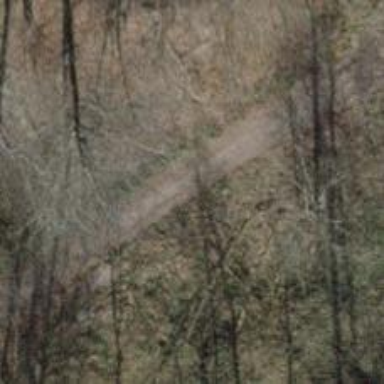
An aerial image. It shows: Path with fine gravel surface.